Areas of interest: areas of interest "Driving School"
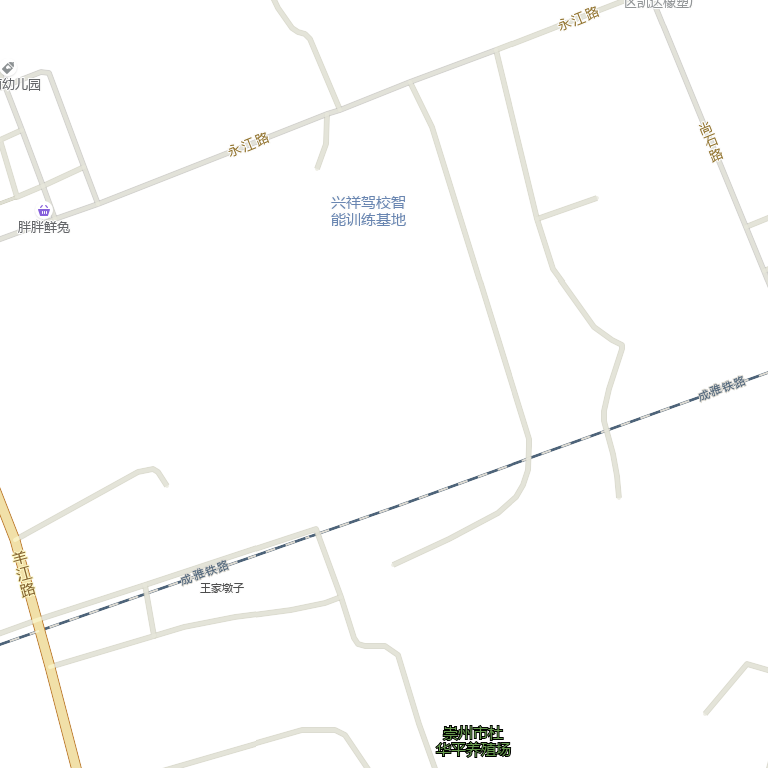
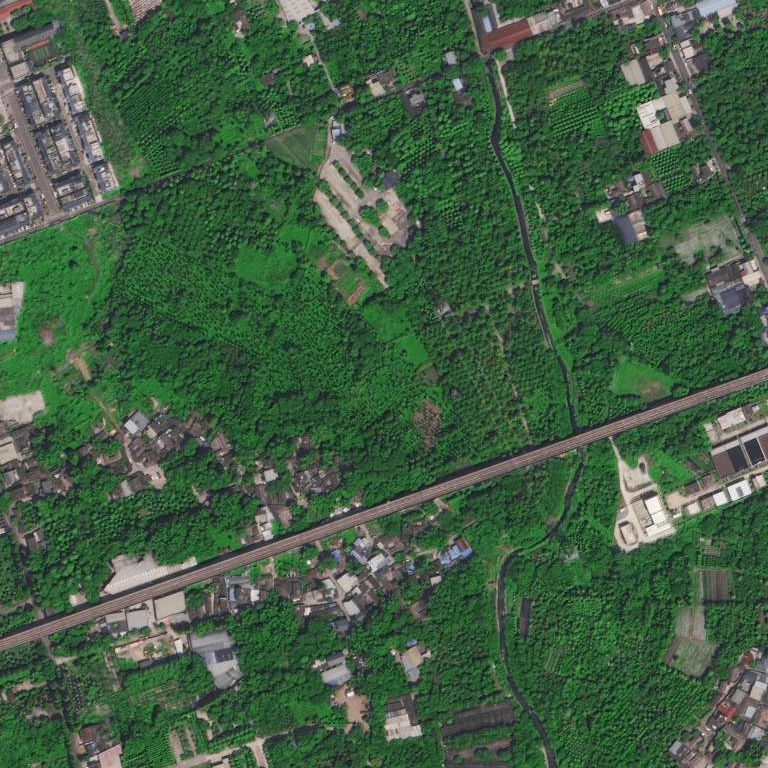